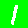
Digit: 1